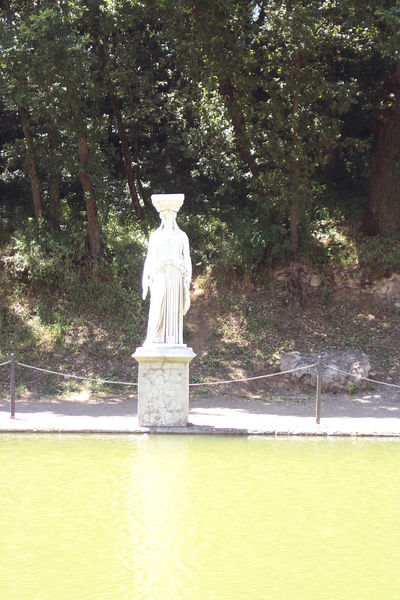
Titel: VIlla Hadriana
Standort: Tivoli (EU - I - Latium)
Schlagwörter: baum, blätter, kopf, schatten, wasser, weiß, bäume, grün, mädchen, see, teich, ufer, frau, hell, hut, kleid, licht, marmor, park, rasen, weg, zaun, haube, falten, sockel, stein, tragen, figur, gewand, haare, schnur, wald, brunnen, garten, krug, skulptur, statue, sommer, faltenwurf, plastik, foto, fotografie, photographie, photo, griechisch, karyatide, wichtig, gips, tourist, kopfschmuck, absperrung, grell, statur, anonym, überbelichtet, kalliatide